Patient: sex M, age 68
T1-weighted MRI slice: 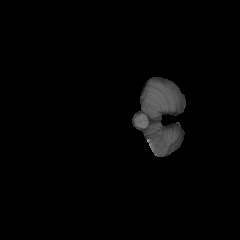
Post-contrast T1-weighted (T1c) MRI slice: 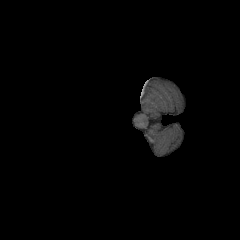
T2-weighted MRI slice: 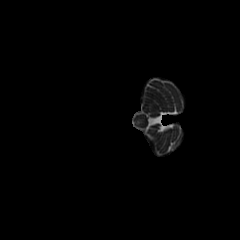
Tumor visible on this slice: no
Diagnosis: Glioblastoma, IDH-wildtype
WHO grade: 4